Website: apple
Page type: address-validator
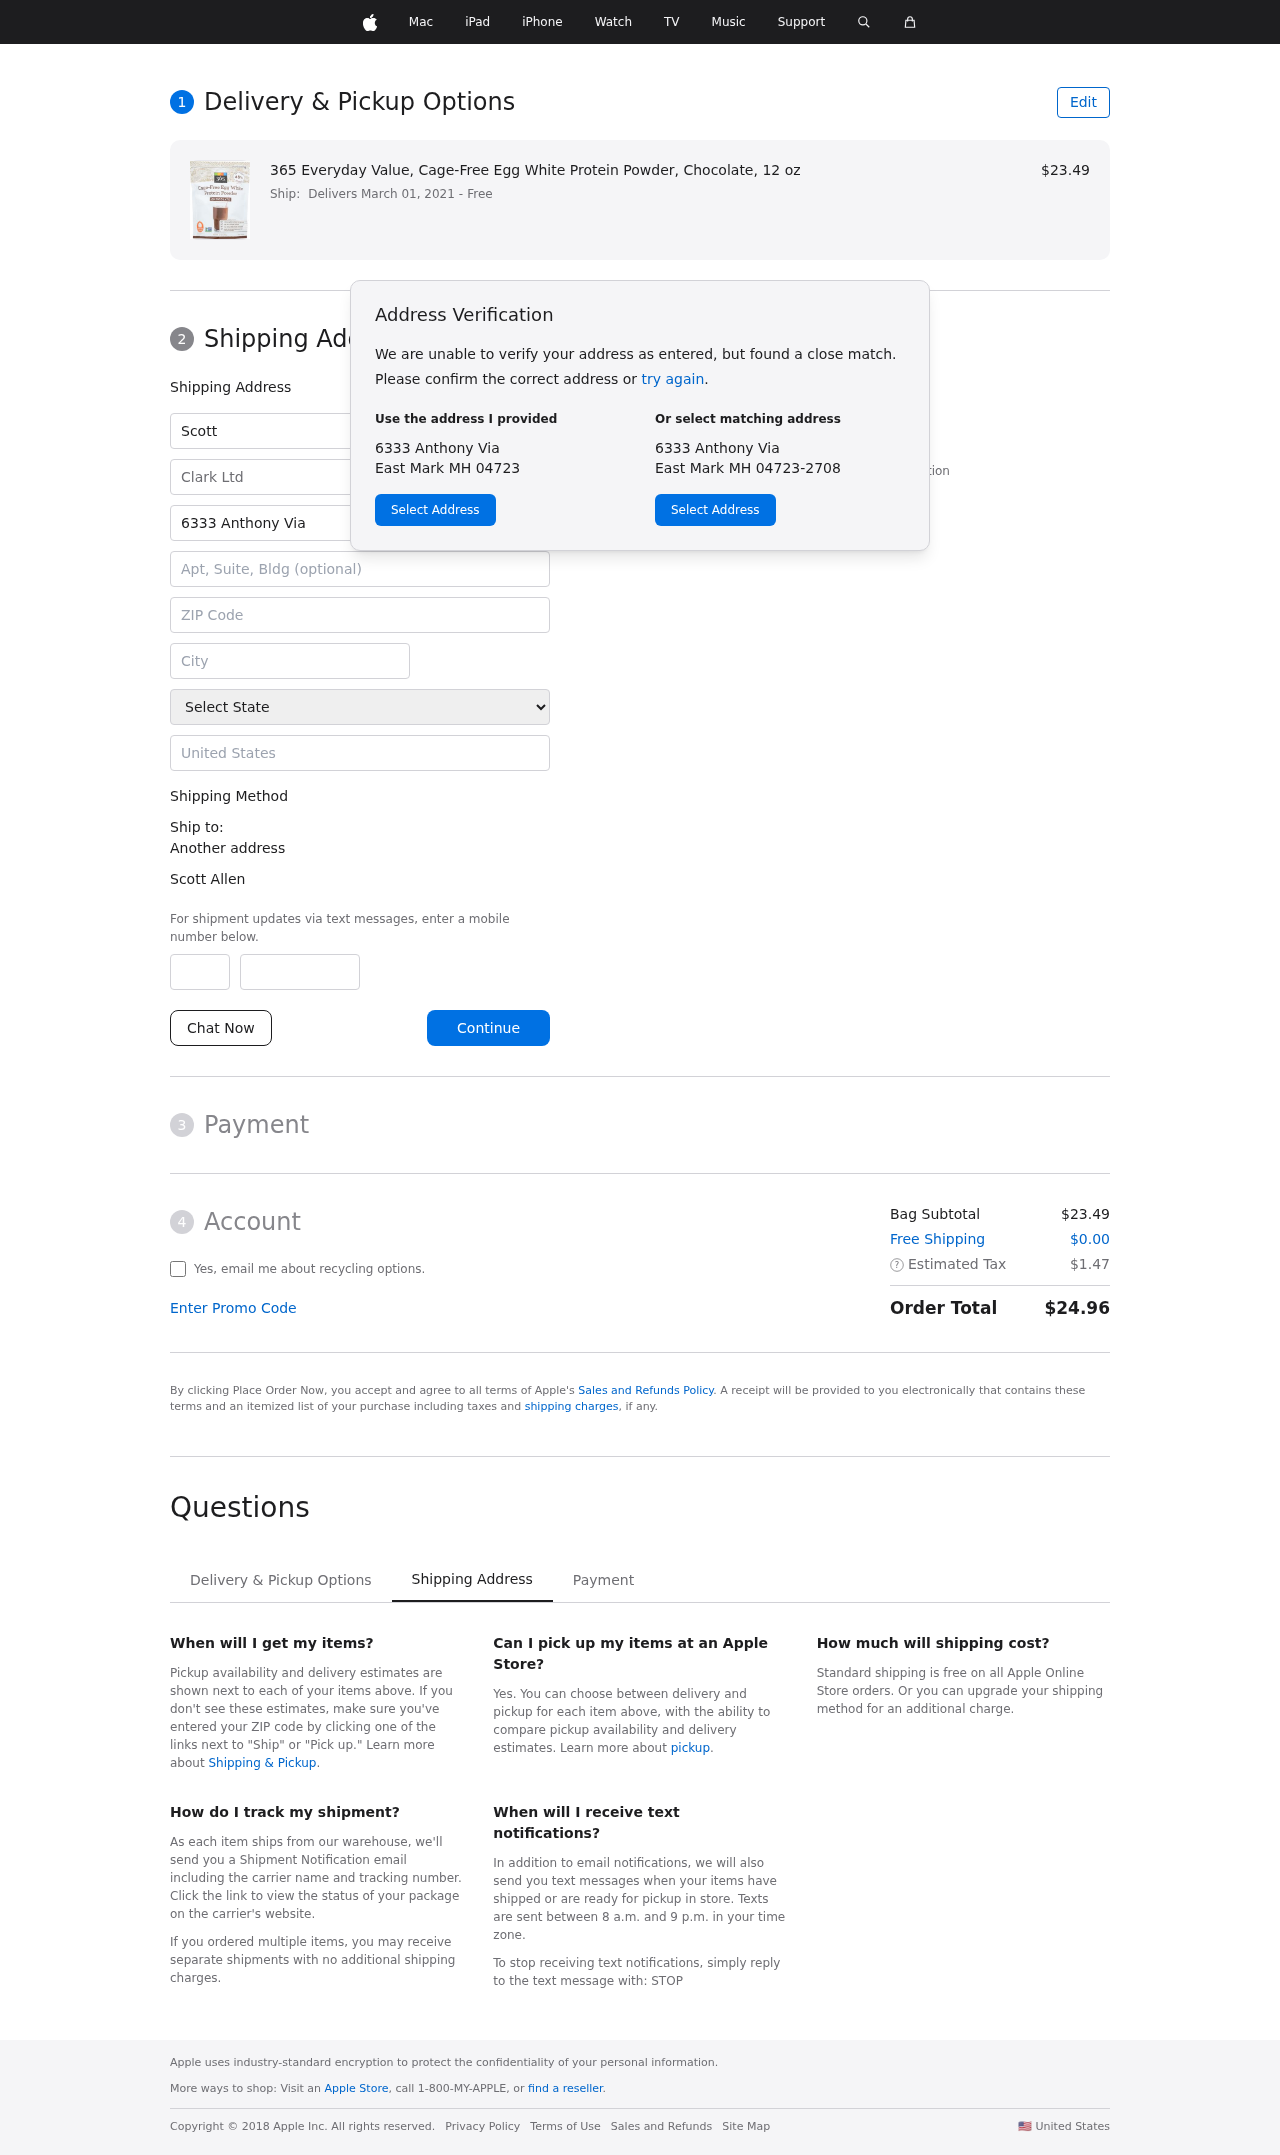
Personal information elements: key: PII_CITY
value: East Mark
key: PII_COMPANY
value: Clark Ltd
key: PII_COUNTRY
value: United States
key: PII_FIRSTNAME
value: Scott
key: PII_FULLNAME
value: Scott Allen
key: PII_LASTNAME
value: Allen
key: PII_PHONE_AREA
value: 385
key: PII_PHONE_SUFFIX
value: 4209
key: PII_POSTCODE
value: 04723
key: PII_STATE
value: MH
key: PII_STREET
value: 6333 Anthony Via
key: PII_CITY_STATE_ZIP
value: East Mark MH 04723
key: PII_STATE_ABBR
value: MH
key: PII_POSTCODE_FULL
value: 04723
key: PII_POSTCODE_NUMERIC
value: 4723
Product elements: key: PRODUCT1_NAME
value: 365 Everyday Value, Cage-Free Egg White Protein Powder, Chocolate, 12 oz
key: PRODUCT1_PRICE
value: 23.49
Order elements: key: ORDER_DELIVERY_DATE
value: Delivers March 01, 2021
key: ORDER_SUBTOTAL
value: $23.49
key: ORDER_SHIPPING_COST
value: $0.00
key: ORDER_TAX
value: $1.47
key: ORDER_TOTAL
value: $24.96